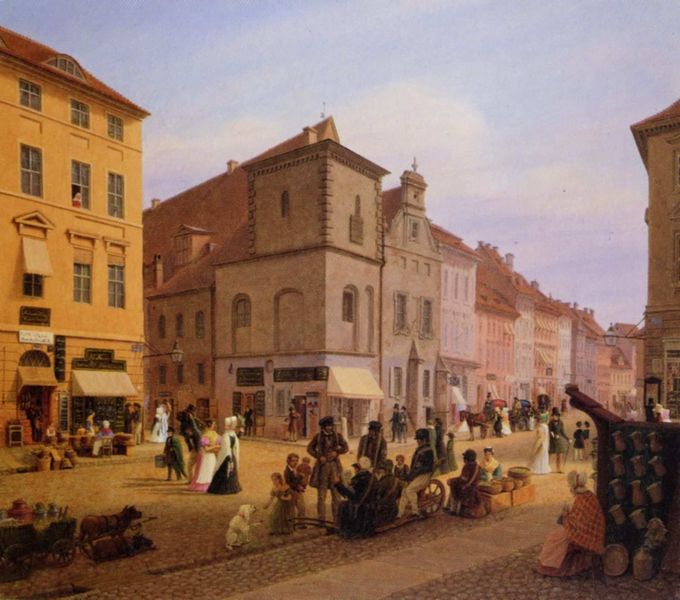
Titel: Berlin, Blick auf die Gebäudeteile des ehemaligen Rathauses
Künstler: Johann Wilhelm Brücke
Standort: Berlin
Institution: Berlin Museum
Schlagwörter: blau, gemälde, himmel, mann, schatten, weiß, wolken, frauen, gelb, menschen, mädchen, ocker, sitzen, stadt, bunt, fenster, frau, glas, grau, hell, lampe, licht, männer, orange, schwarz, strasse, unterhalten, zeichnung, dach, gebäude, haus, hund, hunde, obst, rot, tiere, tuch, weg, gespräch, haube, architektur, stehen, steine, häuser, kirche, sonne, boden, händler, kind, arbeit, fensterläden, karren, kinder, pferd, keramik, sommer, ecke, ruhen, ansicht, fassade, fassaden, gasse, geschäft, kisten, passanten, perspektive, pflaster, arbeiten, bäuerin, gepäck, körbe, mittag, giebel, tag, violett, kuh, backstein, geschäfte, kutsche, laden, läden, markt, platz, arbeiter, rad, wagen, essen, brot, vasen, warten, töpfe, erker, eckhaus, hängen, verkauf, bürgersteig, münchen, kaufläden, kopfsteinpflaster, pflasterstein, pflastersteine, soldat, bordstein, einkaufen, stand, einkauf, jalousie, kauf, verkäuferin, topografie, hauben, flanieren, städter, leben, krüge, mauern, strassen, marktplatz, gaube, kunde, verkaufen, steinboden, reisende, kannen, familien, händlerin, marktfrau, marktstand, koffer, häuserzeile, innenstadt, stände, markisen, hochhäuser, waren, bude, verkäuferinnen, stadtleben, auslagen, krämer, gesräch, straßenbild, besorgung, topfe, reichnung, verkäuder, mosmosaik